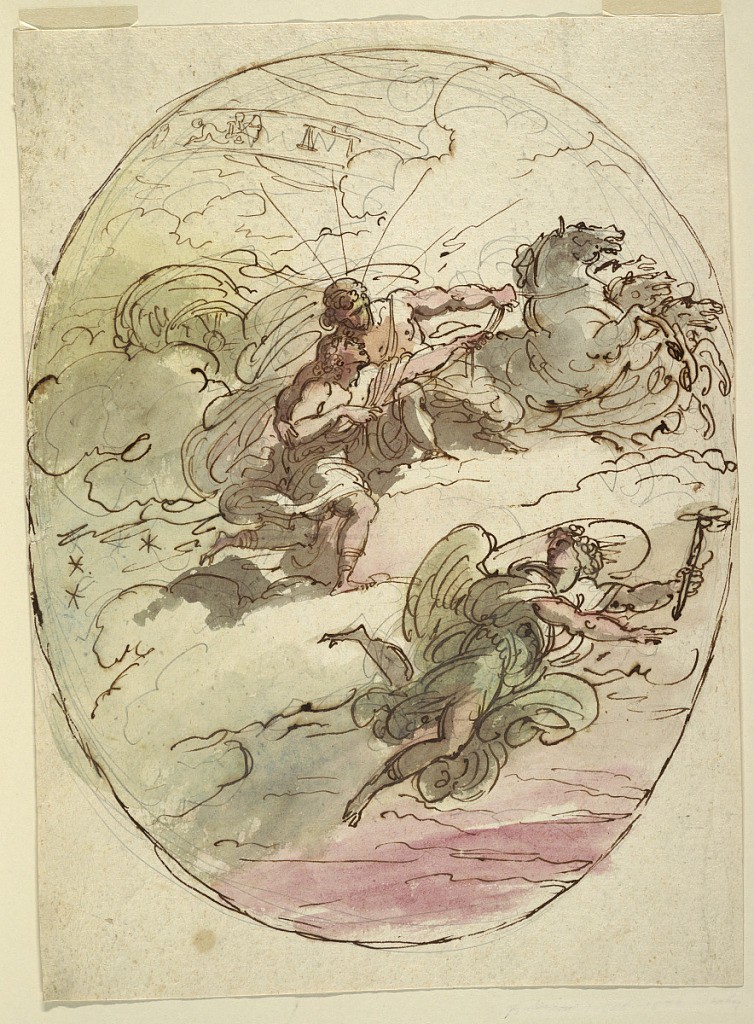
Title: Drawing
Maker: Felice Giani, Italian, 1758–1823
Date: About 1787
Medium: Pen and brown ink, colored washes, over black chalk. Rough paper
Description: Vertical Rectangle. Aurora is shown flying below toward right.